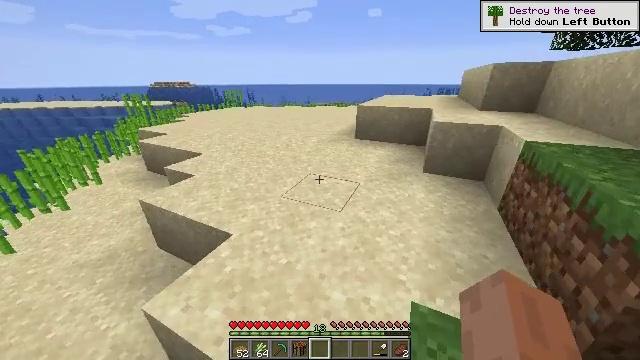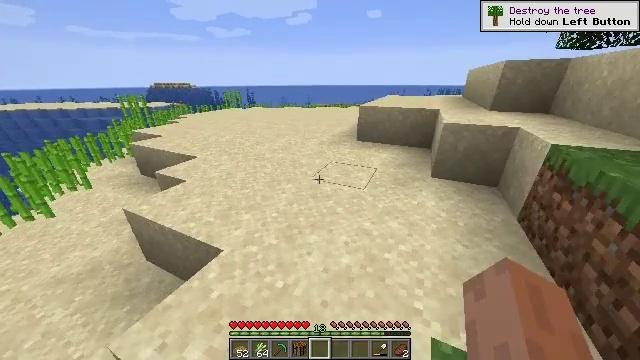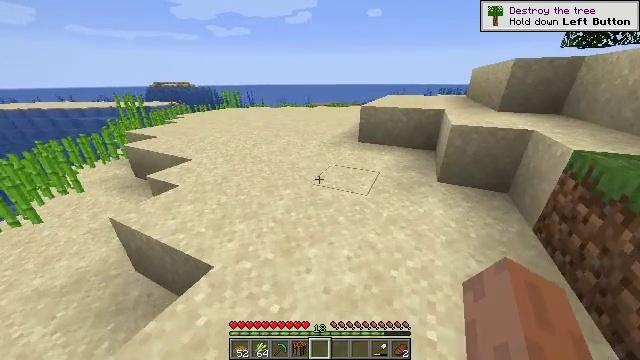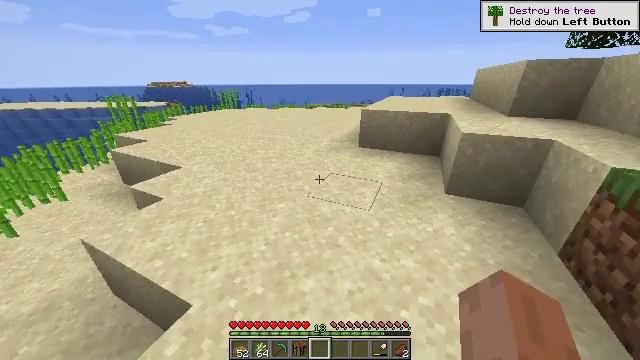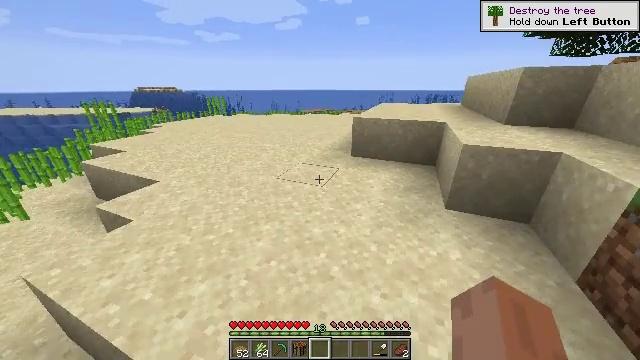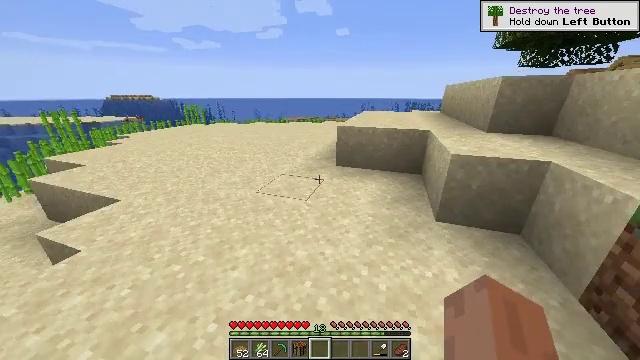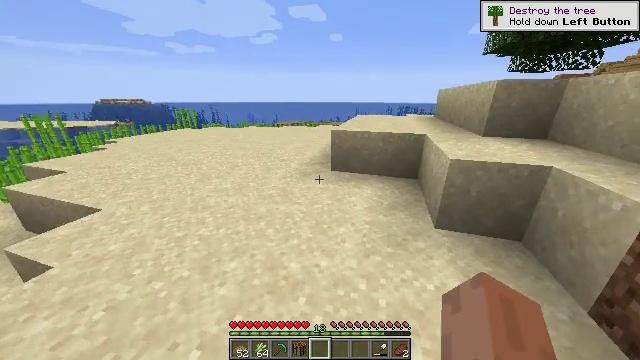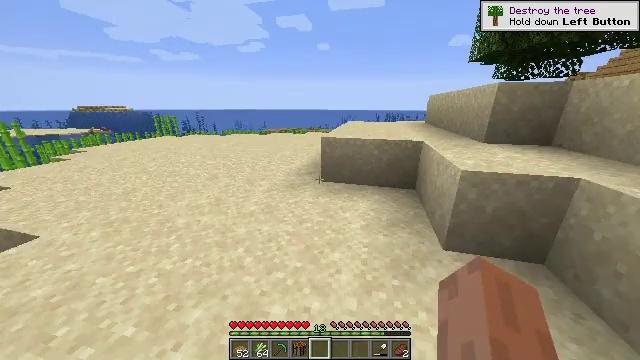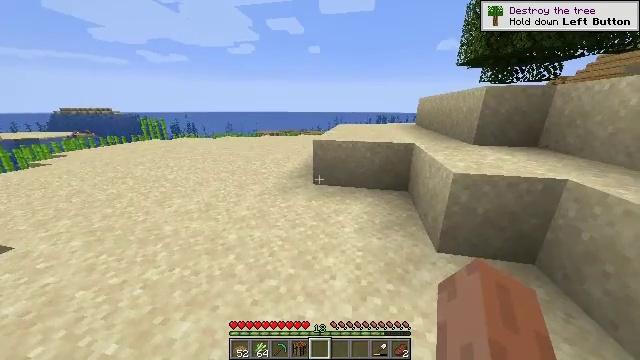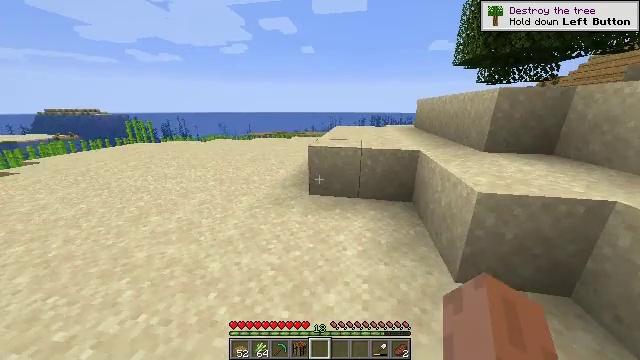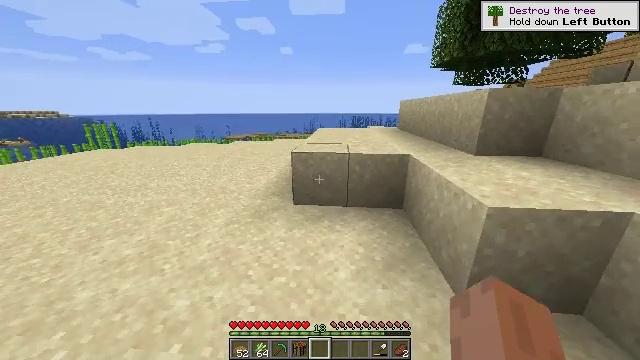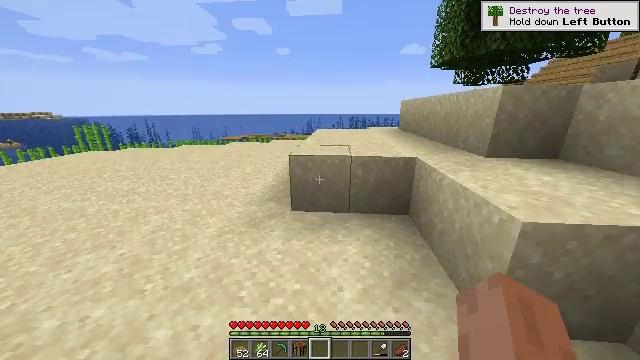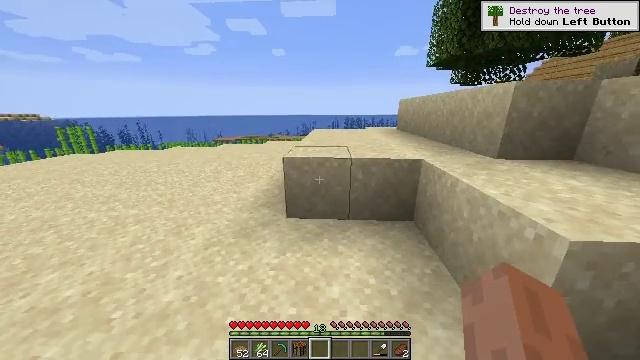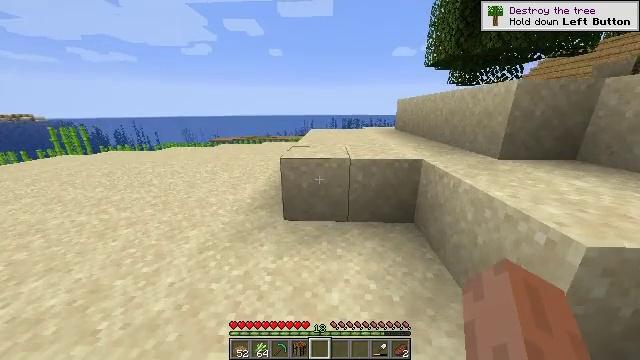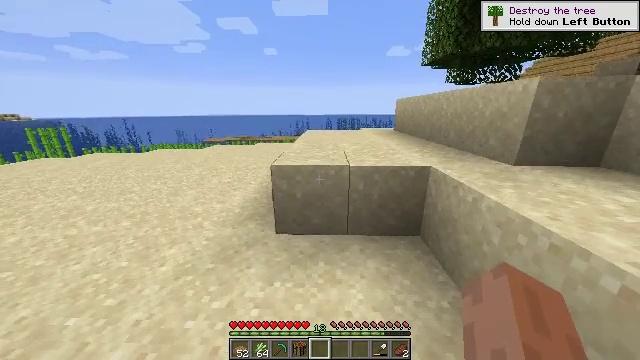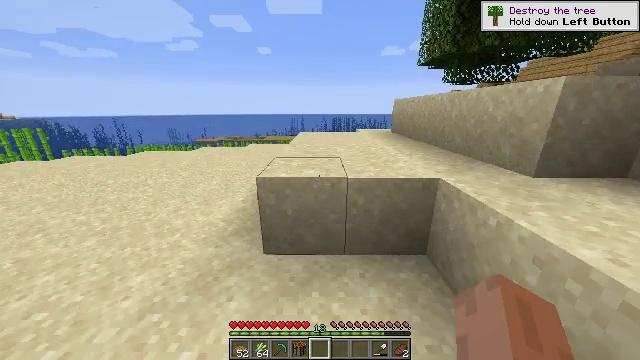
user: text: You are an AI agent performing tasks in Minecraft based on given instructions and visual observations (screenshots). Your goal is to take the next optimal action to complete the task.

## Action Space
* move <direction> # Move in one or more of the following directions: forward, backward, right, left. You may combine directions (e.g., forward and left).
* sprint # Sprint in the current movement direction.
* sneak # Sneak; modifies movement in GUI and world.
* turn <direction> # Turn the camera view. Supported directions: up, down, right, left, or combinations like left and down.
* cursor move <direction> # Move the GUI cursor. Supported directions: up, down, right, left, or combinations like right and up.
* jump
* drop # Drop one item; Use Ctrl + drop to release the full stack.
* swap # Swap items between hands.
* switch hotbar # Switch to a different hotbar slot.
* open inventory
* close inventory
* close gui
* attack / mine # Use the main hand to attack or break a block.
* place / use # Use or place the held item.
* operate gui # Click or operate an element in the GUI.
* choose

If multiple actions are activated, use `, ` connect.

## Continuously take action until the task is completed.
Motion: motion action
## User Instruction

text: Create a white carpet using wool.
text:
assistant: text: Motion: move forward, sprint
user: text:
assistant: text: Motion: move forward, sprint
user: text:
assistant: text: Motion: move forward, sprint
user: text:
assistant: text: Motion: move forward, sprint, turn right and up
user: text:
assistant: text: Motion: move forward, sprint, turn right and up
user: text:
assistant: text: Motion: move forward, sprint, turn right
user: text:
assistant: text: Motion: move forward, sprint, turn right and up
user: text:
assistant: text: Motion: move forward, sprint, turn right
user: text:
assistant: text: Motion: move forward, sprint, turn right
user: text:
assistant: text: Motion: move forward, sprint, turn right
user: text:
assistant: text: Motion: move forward, sprint
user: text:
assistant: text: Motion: move forward, sprint, turn right
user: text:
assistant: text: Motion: move forward, sprint
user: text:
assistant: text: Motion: move forward, sprint, turn right
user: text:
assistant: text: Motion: move forward, sprint, turn right
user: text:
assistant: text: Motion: move forward, sprint, turn right
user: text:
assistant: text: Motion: move forward, sprint, turn right
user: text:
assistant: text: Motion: move forward, sprint, turn right, jump
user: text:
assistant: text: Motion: move forward, sprint, jump
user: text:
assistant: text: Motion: move forward, sprint, jump
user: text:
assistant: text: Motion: move forward, sprint, jump
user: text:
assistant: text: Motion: move forward, sprint, jump
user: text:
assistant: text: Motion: move forward, sprint, jump
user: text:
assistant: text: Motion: move forward, sprint, turn right, jump
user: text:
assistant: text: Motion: move forward, sprint, turn right, jump
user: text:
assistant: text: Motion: move forward, sprint, turn right, jump
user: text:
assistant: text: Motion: move forward, sprint, turn right, jump
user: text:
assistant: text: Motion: move forward, sprint, turn right, jump
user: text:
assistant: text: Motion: move forward, sprint, turn right
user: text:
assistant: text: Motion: move forward, sprint, turn right